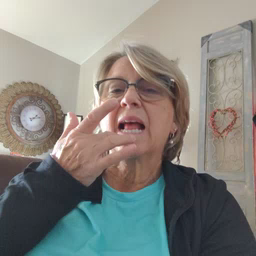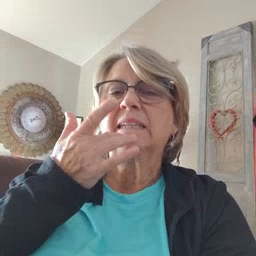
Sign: taste